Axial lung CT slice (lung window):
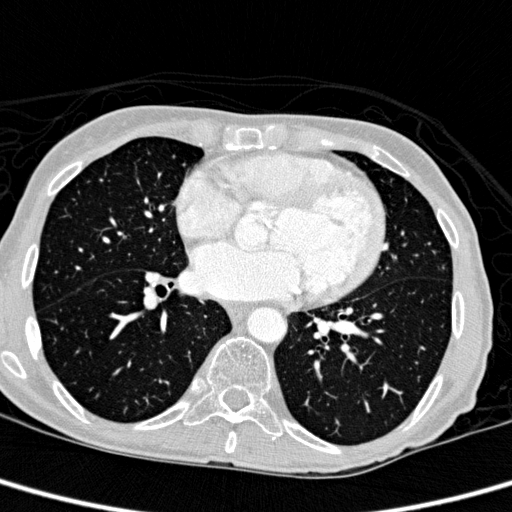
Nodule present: no